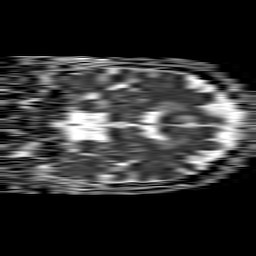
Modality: ADC
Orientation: coronal
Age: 73
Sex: female
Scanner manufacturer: philips
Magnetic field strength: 1.5 T
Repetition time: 4.6 s
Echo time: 0.09059 s